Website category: book
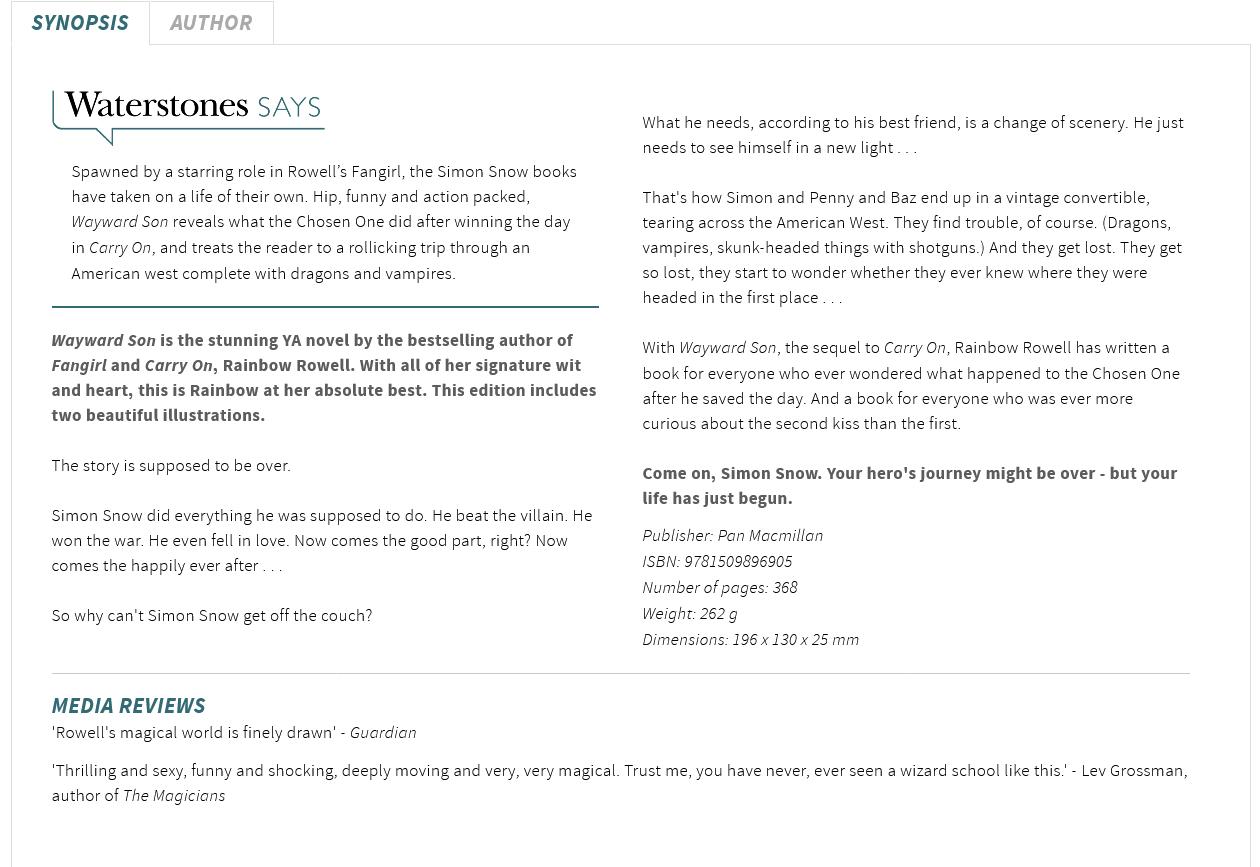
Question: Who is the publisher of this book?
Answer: Pan Macmillan

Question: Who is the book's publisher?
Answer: Pan Macmillan

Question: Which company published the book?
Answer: Pan Macmillan

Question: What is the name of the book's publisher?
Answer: Pan Macmillan

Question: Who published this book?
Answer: Pan Macmillan

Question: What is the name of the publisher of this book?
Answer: Pan Macmillan

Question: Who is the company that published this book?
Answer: Pan Macmillan

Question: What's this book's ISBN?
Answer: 9781509896905

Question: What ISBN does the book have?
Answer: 9781509896905

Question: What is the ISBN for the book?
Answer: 9781509896905

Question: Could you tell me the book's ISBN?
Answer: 9781509896905

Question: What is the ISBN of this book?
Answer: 9781509896905

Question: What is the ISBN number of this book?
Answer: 9781509896905

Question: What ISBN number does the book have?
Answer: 9781509896905

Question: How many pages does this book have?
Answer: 368

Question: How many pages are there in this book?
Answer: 368

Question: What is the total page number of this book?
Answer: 368

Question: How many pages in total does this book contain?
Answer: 368

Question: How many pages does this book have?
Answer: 368

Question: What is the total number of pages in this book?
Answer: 368

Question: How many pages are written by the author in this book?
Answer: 368

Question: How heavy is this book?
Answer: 262 g

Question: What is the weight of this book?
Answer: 262 g

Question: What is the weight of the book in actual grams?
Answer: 262 g

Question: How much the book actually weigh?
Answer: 262 g

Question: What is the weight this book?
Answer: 262 g

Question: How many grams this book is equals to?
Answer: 262 g

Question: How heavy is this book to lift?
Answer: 262 g

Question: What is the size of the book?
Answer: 196 x 130 x 25 mm

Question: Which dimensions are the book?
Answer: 196 x 130 x 25 mm

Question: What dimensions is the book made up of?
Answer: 196 x 130 x 25 mm

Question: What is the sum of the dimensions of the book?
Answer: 196 x 130 x 25 mm

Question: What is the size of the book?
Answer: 196 x 130 x 25 mm

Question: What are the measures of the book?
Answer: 196 x 130 x 25 mm

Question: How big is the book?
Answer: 196 x 130 x 25 mm